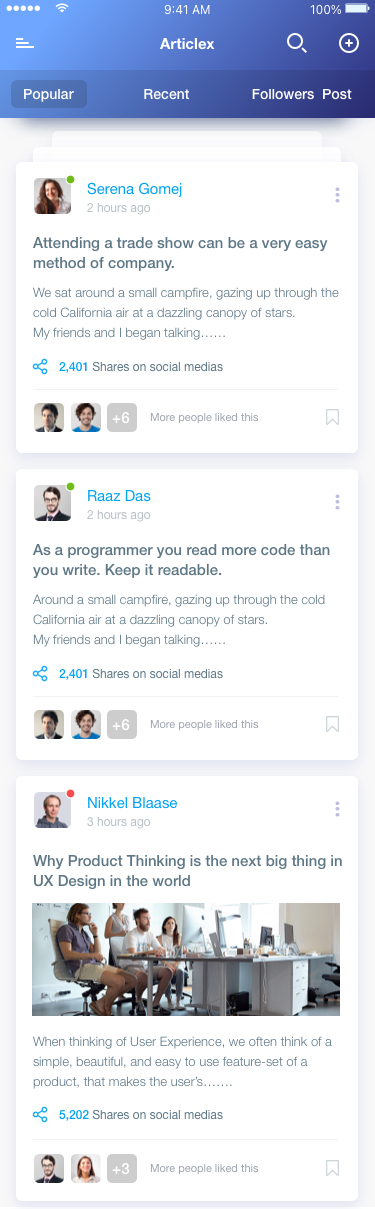
Text in this UI design:
Popular                  Recent                Followers  Post
Articlex
As a programmer you read more code than you write. Keep it readable.
Around a small campfire, gazing up through the cold California air at a dazzling canopy of stars.
My friends and I began talking……
2,401 Shares on social medias
Raaz Das
2 hours ago
More people liked this
+6
Attending a trade show can be a very easy method of company.
We sat around a small campfire, gazing up through the cold California air at a dazzling canopy of stars.
My friends and I began talking……
2,401 Shares on social medias
Serena Gomej
2 hours ago
More people liked this
+6
Why Product Thinking is the next big thing in UX Design in the world
When thinking of User Experience, we often think of a simple, beautiful, and easy to use feature-set of a product, that makes the user’s…….
5,202 Shares on social medias
Nikkel Blaase
3 hours ago
More people liked this
+3